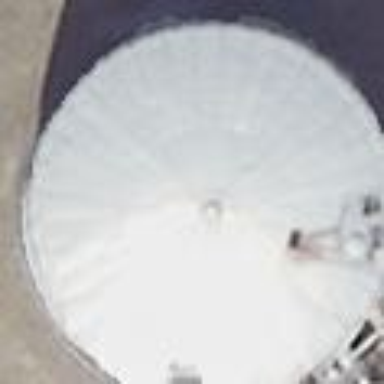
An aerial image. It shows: Storage tank that is man-made.